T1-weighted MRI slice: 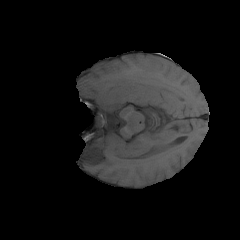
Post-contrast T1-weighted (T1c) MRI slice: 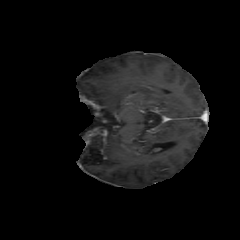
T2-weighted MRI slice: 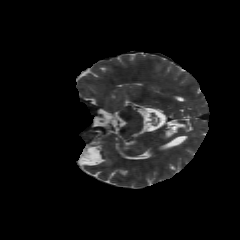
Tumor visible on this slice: yes